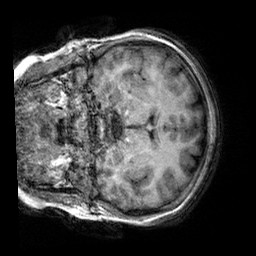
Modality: T1w
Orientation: coronal
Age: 23
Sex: female
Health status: healthy
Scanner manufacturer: siemens
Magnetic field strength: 3 T
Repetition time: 2.3 s
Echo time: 0.00303 s